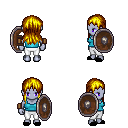
a pixel art fantasy rpg character, female body template, dark elf, purple skin, teal pirate shirt, white pants, blonde unkempt hairstyle, leather bracers, black slippers, shield, four views (front, back, left, right), 2x2 character sprite sheet, small pixel art, hard edges, no anti-aliasing